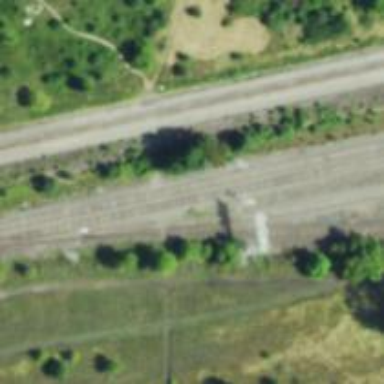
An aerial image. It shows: Railway signal.